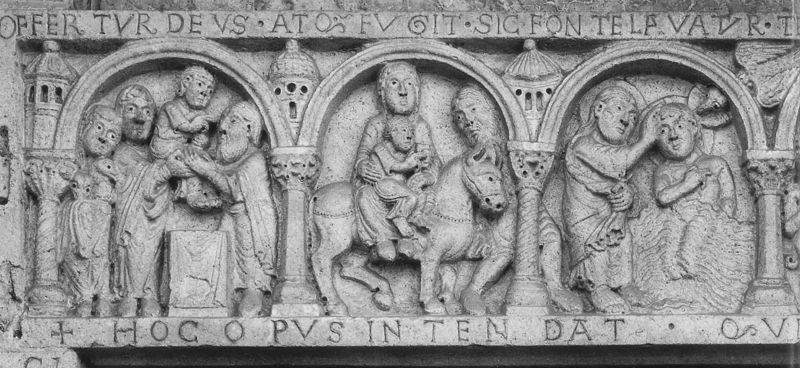
Titel: S. Maria Assunta in Piacenza
Standort: Piacenza, Dom S. Maria Assunta (EU - I - Lombardei)
Schlagwörter: johannes, stein, kirche, esel, relief, salbung, jesus, romanik, heiliger, tempel, taufe, maria, jerusalem, josef, romanisch, relif